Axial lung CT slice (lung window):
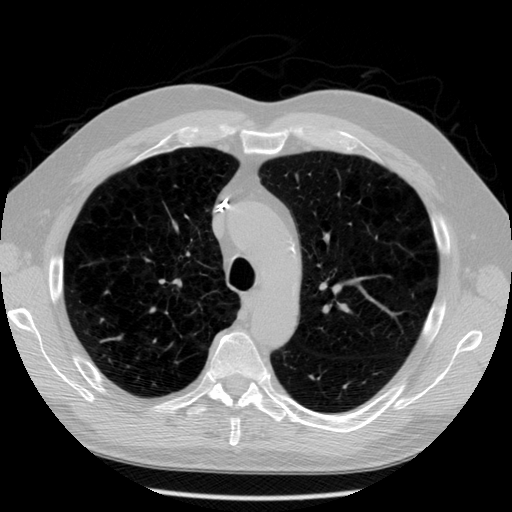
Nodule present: no